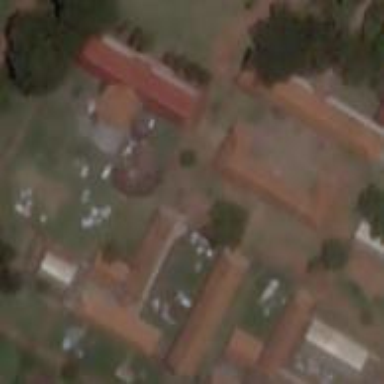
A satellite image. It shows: School.